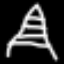
Label: The Eiffel Tower